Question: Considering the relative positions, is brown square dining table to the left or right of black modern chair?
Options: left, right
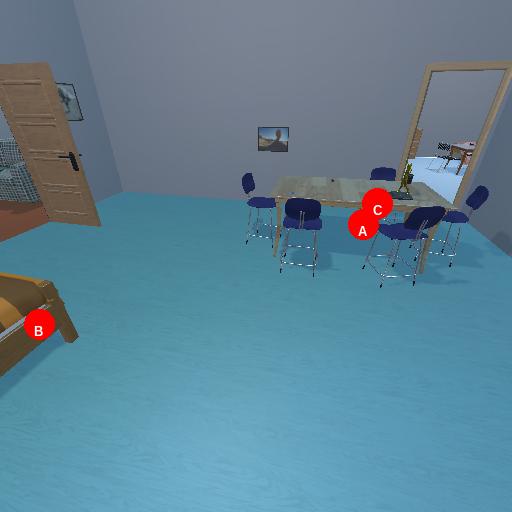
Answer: left